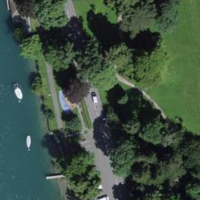
EUNIS habitat code: 53
Species observed at this site:
Erigeron karvinskianus
Cymbalaria muralis